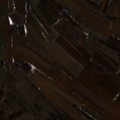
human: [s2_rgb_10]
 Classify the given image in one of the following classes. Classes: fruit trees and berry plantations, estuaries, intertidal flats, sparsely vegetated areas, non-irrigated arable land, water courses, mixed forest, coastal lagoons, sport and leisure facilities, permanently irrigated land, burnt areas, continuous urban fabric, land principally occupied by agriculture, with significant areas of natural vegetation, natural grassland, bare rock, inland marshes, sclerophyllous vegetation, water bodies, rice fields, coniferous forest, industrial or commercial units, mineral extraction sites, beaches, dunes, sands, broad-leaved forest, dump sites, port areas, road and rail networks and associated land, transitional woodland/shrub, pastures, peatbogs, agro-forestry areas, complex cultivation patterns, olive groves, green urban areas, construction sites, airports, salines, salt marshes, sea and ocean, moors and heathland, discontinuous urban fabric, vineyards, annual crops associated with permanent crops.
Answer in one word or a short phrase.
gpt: non-irrigated arable land, complex cultivation patterns, broad-leaved forest, transitional woodland/shrub